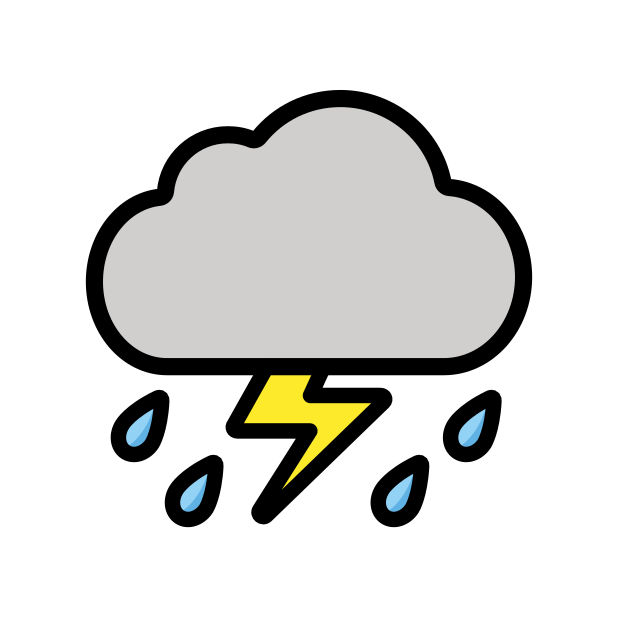
cloud with lightning and rain